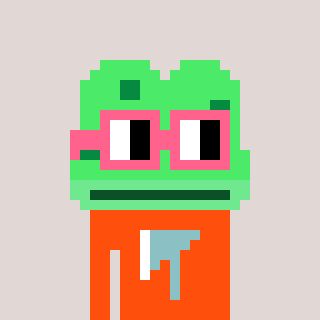
a pixel art character with square pink glasses, a frog-shaped head and a orange-colored body on a warm background